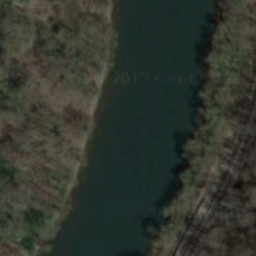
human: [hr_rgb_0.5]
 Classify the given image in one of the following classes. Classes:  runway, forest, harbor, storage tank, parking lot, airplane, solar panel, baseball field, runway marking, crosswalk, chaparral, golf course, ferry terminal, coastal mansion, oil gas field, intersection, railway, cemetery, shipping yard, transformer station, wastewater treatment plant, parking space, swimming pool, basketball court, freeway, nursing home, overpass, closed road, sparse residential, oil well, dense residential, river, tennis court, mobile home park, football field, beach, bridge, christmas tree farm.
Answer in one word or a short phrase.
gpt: river